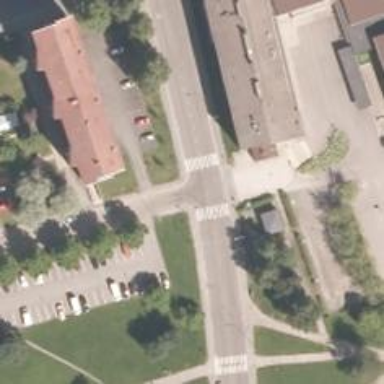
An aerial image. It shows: Marked crossing on the road.